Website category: jobs
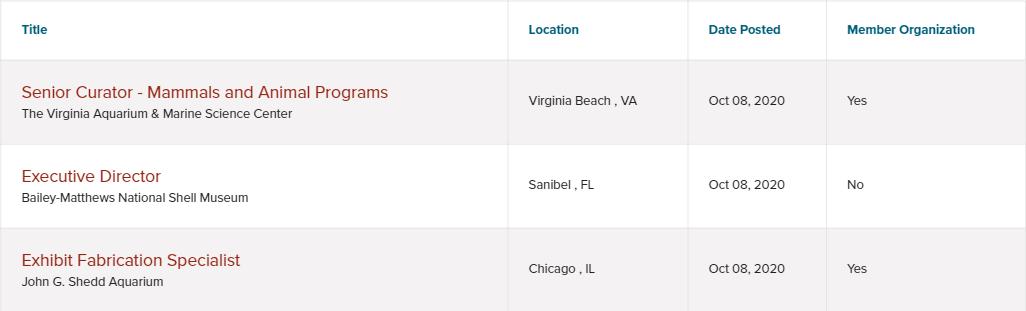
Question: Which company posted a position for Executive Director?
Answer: Bailey-Matthews National Shell Museum

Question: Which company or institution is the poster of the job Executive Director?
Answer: Bailey-Matthews National Shell Museum

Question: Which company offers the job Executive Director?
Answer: Bailey-Matthews National Shell Museum

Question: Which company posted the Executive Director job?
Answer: Bailey-Matthews National Shell Museum

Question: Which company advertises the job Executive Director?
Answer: Bailey-Matthews National Shell Museum

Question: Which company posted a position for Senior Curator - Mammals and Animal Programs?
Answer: The Virginia Aquarium & Marine Science Center

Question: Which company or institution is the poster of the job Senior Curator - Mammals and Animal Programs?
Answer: The Virginia Aquarium & Marine Science Center

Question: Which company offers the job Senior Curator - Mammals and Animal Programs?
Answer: The Virginia Aquarium & Marine Science Center

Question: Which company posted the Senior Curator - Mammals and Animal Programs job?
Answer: The Virginia Aquarium & Marine Science Center

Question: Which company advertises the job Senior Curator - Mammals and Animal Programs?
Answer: The Virginia Aquarium & Marine Science Center

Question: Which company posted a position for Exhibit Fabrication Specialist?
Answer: John G. Shedd Aquarium

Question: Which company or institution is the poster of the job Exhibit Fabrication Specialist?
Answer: John G. Shedd Aquarium

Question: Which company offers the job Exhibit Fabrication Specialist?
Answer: John G. Shedd Aquarium

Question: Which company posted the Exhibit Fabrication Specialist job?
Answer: John G. Shedd Aquarium

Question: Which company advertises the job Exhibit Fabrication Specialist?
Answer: John G. Shedd Aquarium

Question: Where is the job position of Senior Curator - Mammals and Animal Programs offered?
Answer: Virginia Beach , VA

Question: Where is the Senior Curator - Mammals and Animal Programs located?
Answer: Virginia Beach , VA

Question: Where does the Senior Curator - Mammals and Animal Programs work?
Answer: Virginia Beach , VA

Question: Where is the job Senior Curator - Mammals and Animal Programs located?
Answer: Virginia Beach , VA

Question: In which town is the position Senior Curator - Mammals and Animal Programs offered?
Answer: Virginia Beach , VA

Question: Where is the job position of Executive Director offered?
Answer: Sanibel , FL

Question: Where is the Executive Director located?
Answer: Sanibel , FL

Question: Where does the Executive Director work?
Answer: Sanibel , FL

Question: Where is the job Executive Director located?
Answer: Sanibel , FL

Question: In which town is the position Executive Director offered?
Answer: Sanibel , FL

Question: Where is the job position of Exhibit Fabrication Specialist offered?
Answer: Chicago , IL

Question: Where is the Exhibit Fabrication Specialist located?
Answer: Chicago , IL

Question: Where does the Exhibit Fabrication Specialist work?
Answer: Chicago , IL

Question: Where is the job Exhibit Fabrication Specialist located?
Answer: Chicago , IL

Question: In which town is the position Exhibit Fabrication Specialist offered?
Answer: Chicago , IL

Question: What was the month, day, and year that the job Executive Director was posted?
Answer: Oct 08, 2020

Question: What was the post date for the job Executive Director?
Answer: Oct 08, 2020

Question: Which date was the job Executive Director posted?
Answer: Oct 08, 2020

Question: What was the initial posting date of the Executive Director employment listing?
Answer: Oct 08, 2020

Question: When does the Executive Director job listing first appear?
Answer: Oct 08, 2020

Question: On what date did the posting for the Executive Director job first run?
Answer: Oct 08, 2020

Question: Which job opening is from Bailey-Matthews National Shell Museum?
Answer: Executive Director

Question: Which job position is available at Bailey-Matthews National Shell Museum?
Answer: Executive Director

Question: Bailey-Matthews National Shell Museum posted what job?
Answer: Executive Director

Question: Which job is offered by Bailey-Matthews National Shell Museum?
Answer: Executive Director

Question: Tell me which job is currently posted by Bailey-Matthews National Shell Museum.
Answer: Executive Director

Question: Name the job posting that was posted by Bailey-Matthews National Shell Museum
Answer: Executive Director

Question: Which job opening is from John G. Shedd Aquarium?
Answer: Exhibit Fabrication Specialist

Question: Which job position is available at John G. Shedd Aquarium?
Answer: Exhibit Fabrication Specialist

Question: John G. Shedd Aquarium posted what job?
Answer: Exhibit Fabrication Specialist

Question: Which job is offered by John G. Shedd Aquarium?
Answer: Exhibit Fabrication Specialist

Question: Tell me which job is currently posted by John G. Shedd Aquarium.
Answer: Exhibit Fabrication Specialist

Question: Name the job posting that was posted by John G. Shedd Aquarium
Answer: Exhibit Fabrication Specialist

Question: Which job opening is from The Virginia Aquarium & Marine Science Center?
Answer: Senior Curator - Mammals and Animal Programs

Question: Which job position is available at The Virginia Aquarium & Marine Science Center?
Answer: Senior Curator - Mammals and Animal Programs

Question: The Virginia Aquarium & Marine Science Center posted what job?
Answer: Senior Curator - Mammals and Animal Programs

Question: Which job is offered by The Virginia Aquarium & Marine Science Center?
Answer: Senior Curator - Mammals and Animal Programs

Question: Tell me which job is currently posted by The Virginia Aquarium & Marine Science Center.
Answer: Senior Curator - Mammals and Animal Programs

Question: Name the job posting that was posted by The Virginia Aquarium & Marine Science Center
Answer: Senior Curator - Mammals and Animal Programs

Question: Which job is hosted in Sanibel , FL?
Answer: Executive Director

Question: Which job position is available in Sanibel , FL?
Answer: Executive Director

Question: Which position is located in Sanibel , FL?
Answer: Executive Director

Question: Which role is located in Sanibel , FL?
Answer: Executive Director

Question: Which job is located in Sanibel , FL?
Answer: Executive Director

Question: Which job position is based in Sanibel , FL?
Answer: Executive Director

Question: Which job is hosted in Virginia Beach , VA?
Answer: Senior Curator - Mammals and Animal Programs

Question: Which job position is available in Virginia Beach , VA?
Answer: Senior Curator - Mammals and Animal Programs

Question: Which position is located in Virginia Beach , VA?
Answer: Senior Curator - Mammals and Animal Programs

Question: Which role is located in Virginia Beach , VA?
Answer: Senior Curator - Mammals and Animal Programs